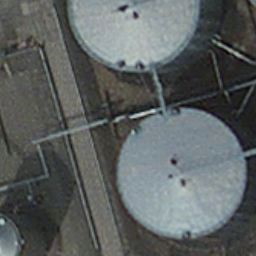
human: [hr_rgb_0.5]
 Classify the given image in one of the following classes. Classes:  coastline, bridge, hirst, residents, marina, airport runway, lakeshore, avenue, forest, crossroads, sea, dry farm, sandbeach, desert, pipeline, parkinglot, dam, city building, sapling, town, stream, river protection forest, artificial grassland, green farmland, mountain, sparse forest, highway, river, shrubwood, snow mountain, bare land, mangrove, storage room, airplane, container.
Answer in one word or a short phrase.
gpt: storage room